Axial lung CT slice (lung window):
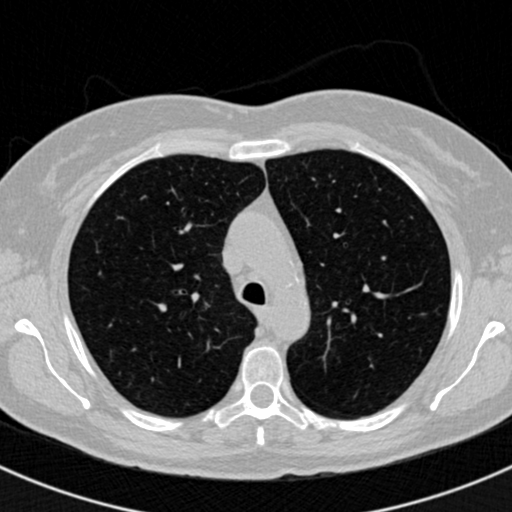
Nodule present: no